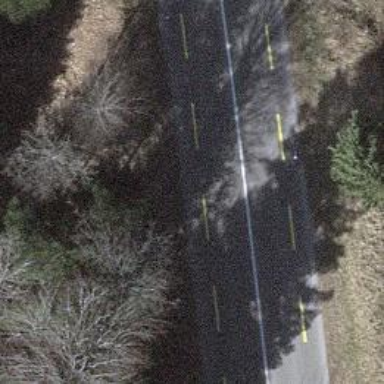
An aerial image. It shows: Tertiary road with asphalt surface including cycle lane.